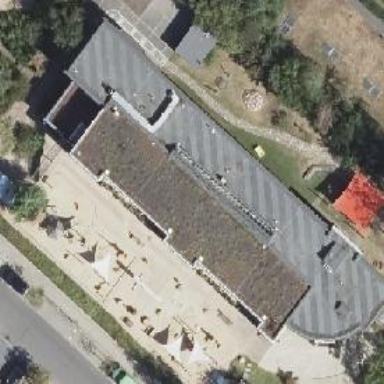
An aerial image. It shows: Building with flat roof.